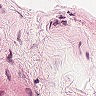
Metastatic tissue present: no